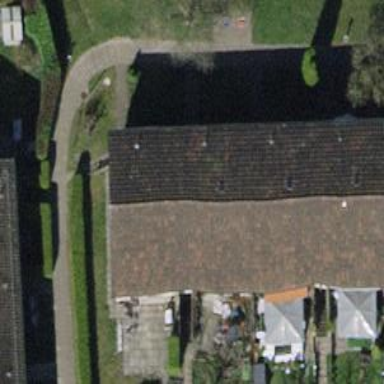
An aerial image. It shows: Terrace building.